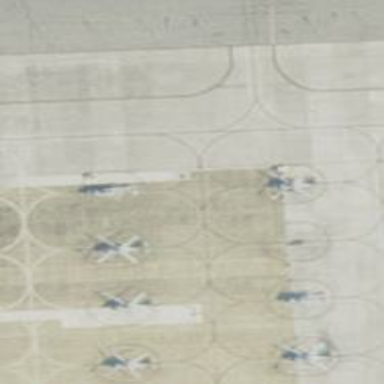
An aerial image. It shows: View of taxiway at the airport.